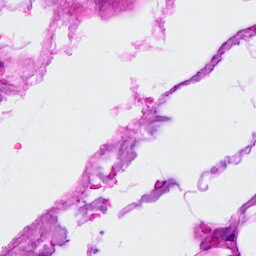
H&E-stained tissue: Breast